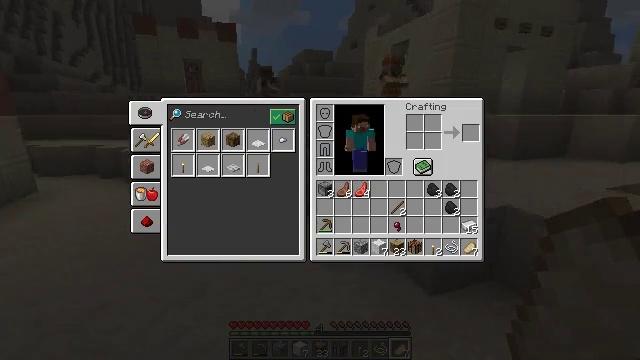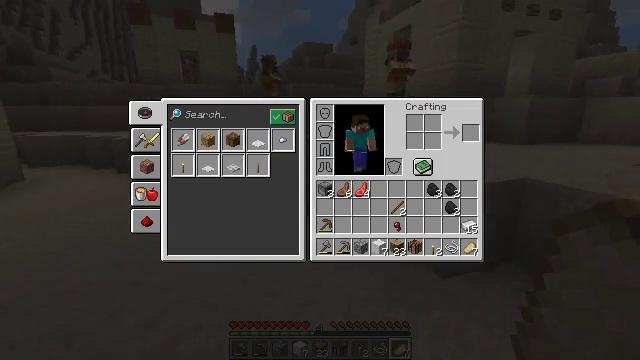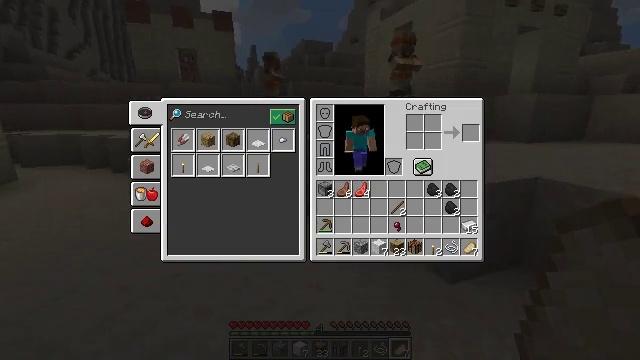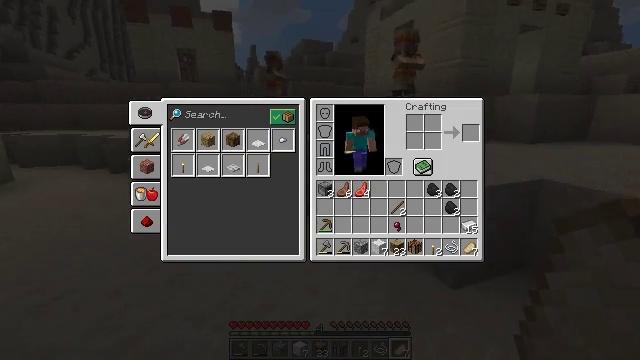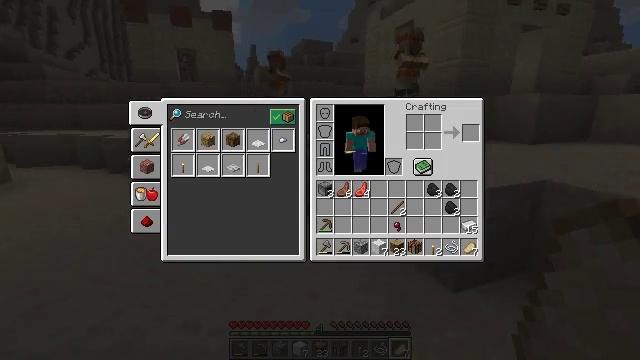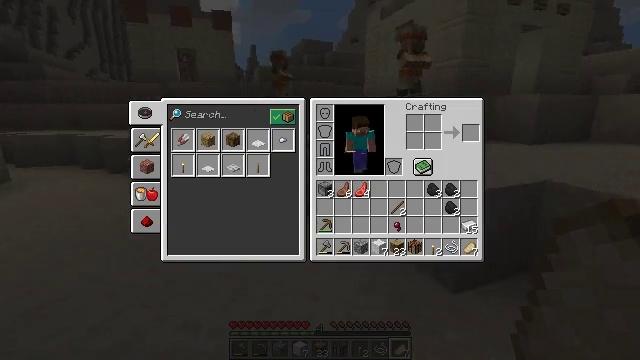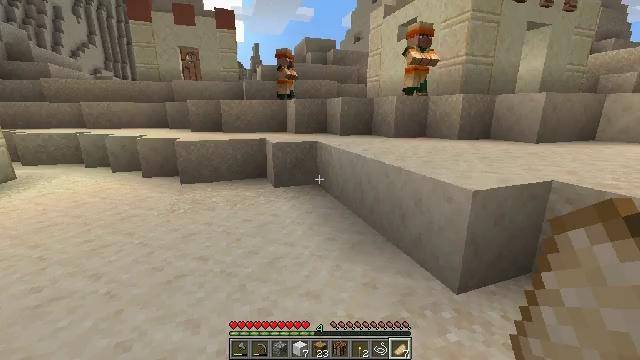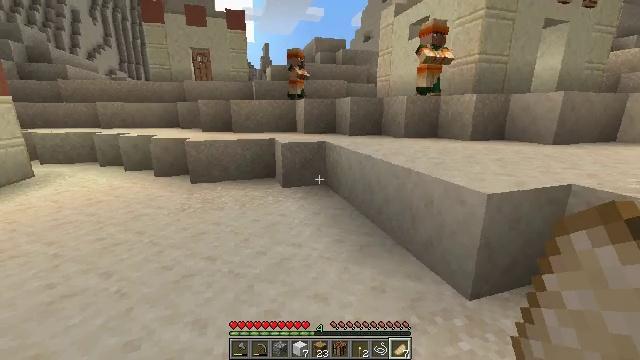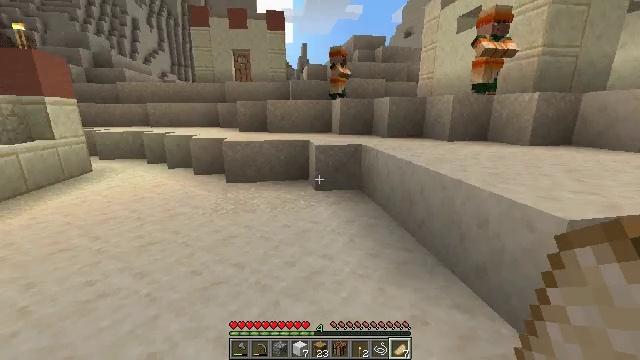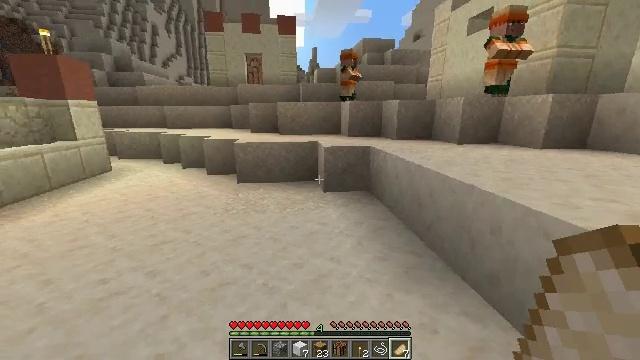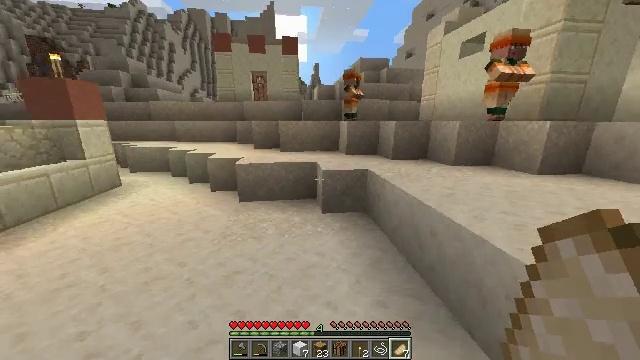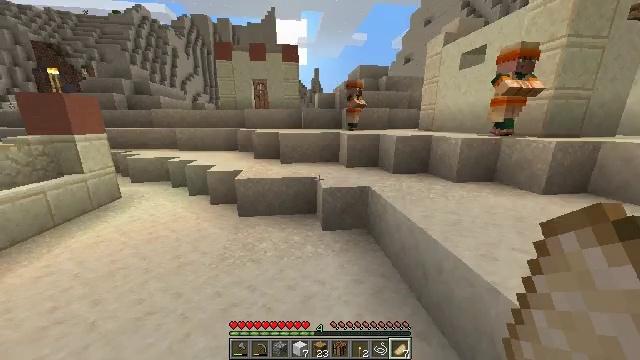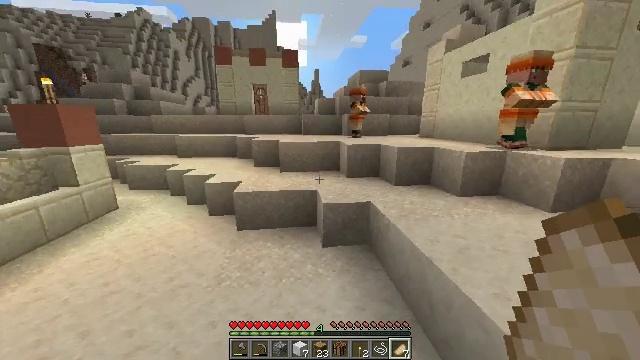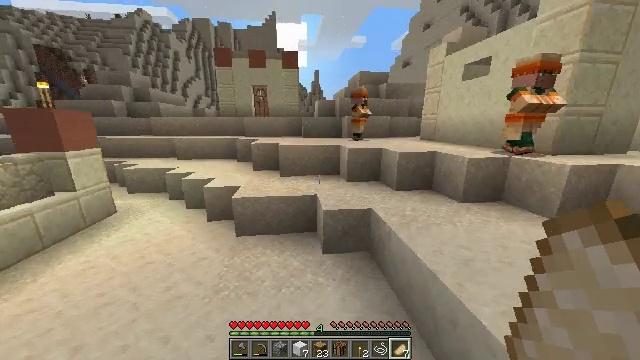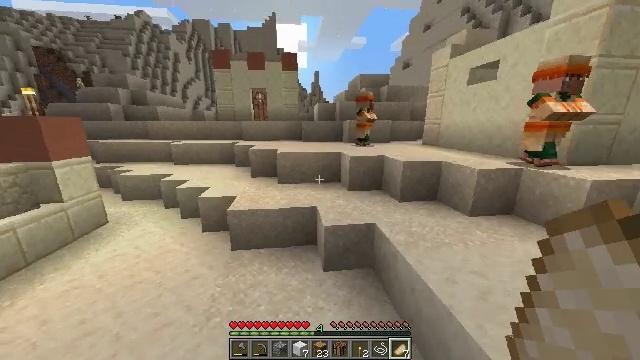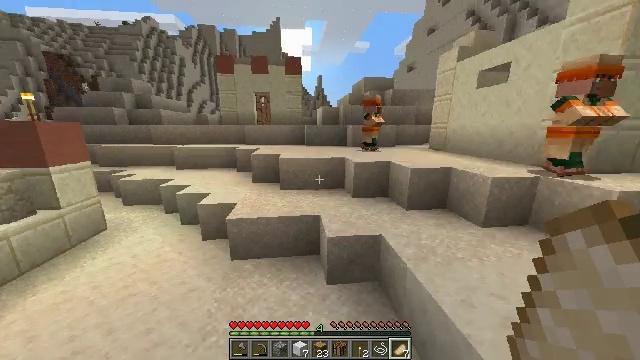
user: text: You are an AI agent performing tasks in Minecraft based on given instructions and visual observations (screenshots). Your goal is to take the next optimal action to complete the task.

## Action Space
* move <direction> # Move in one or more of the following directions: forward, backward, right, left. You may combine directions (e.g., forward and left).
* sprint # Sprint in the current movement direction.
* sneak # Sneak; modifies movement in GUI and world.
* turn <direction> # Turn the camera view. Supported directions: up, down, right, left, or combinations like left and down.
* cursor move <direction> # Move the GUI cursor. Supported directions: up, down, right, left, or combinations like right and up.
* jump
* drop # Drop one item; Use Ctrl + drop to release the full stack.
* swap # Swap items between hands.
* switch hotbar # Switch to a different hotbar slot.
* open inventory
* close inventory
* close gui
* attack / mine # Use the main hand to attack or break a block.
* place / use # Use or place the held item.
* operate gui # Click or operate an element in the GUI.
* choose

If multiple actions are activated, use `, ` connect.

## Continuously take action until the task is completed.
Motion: motion action
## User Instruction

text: Dig up the terracotta.
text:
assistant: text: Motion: cursor move down
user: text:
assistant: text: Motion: cursor move down
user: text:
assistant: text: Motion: no_op
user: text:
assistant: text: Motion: no_op
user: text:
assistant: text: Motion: no_op
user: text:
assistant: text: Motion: close inventory
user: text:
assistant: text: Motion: move forward, turn left, close inventory
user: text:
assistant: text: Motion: move forward, sprint, turn left, close inventory
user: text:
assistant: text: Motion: move forward, sprint, turn left
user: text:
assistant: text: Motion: move forward, sprint, jump
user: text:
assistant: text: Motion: move forward, sprint, jump
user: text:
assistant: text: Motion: move forward, sprint, jump
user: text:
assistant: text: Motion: move forward, sprint, jump
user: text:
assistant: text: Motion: move forward, sprint, jump
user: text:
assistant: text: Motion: move forward, sprint, jump
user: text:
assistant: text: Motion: move forward, sprint, turn left and up, jump
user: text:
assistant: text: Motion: move forward, sprint, turn left, jump
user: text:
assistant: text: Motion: move forward, sprint, turn left and up, jump
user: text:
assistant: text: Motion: move forward, sprint, turn left, jump
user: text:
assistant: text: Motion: move forward, sprint, jump
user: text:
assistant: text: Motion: move forward, sprint, jump
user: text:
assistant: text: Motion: move forward, sprint, jump
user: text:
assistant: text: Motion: move forward, sprint, jump
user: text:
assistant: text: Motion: move forward, sprint, jump
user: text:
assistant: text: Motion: move forward, sprint, jump
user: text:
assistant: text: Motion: move forward, sprint, jump
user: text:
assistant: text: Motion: move forward, sprint, jump
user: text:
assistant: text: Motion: move forward, sprint, turn right, jump
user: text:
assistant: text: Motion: move forward, sprint, turn right, jump
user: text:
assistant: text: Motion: move forward, sprint, turn right, jump